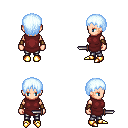
a pixel art fantasy rpg character, female body template, human, light skin, maroon tunic, metal pants, white cyan plain hairstyle, cloth bracers, gold boots, dagger, four views (front, back, left, right), 2x2 character sprite sheet, small pixel art, hard edges, no anti-aliasing